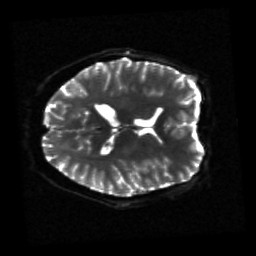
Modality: sbref
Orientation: axial
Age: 24
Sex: female
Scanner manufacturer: siemens
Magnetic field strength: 3 T
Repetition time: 3.23 s
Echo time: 0.0892 s